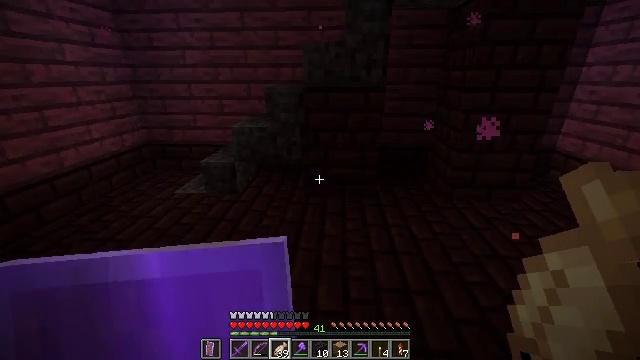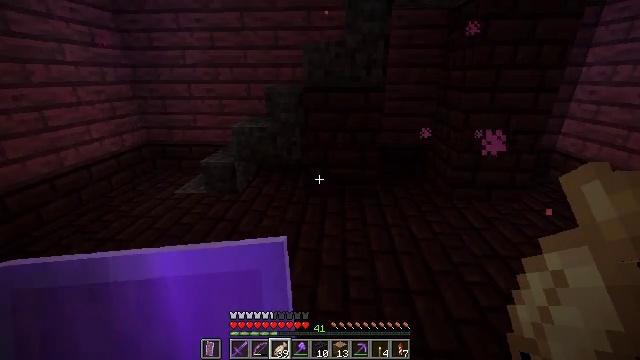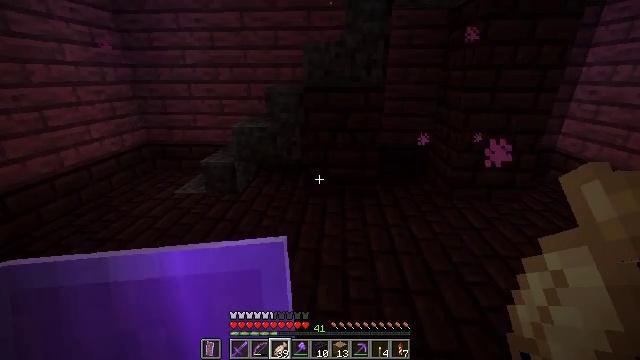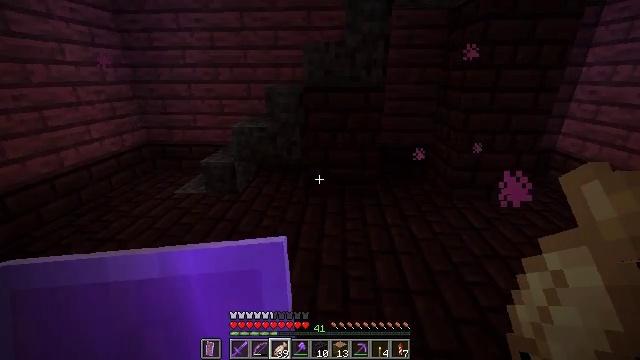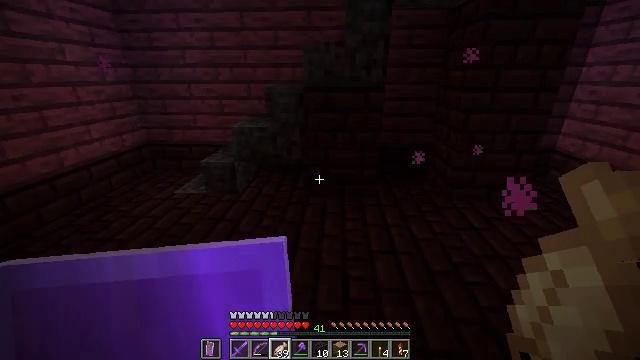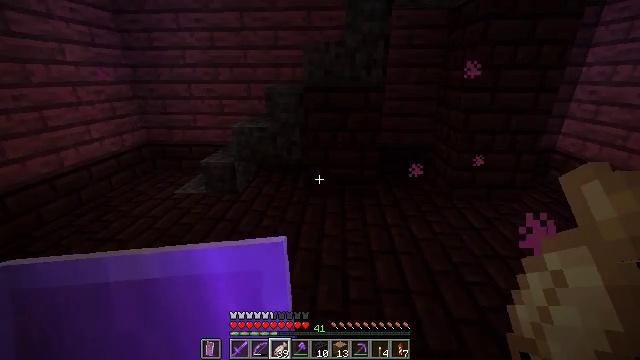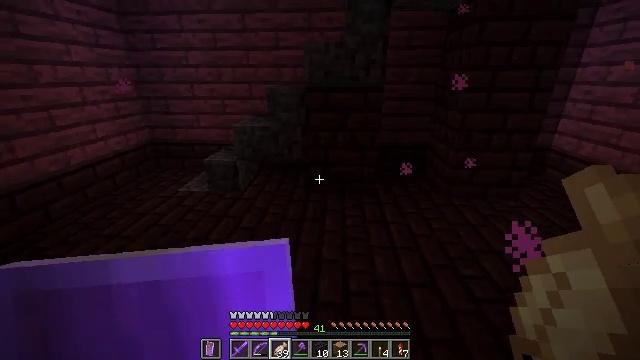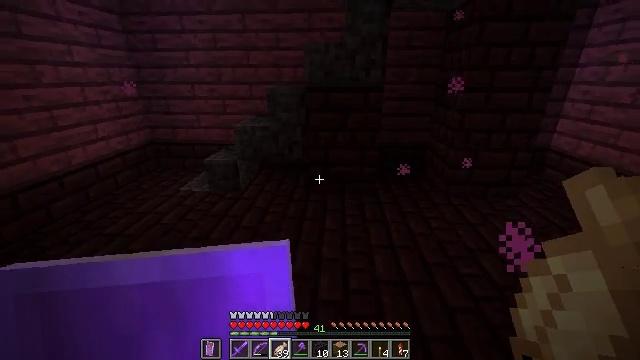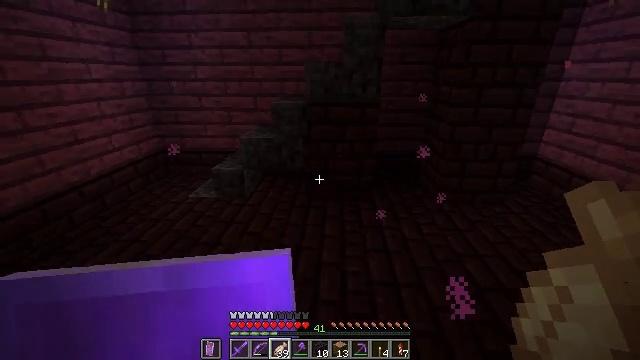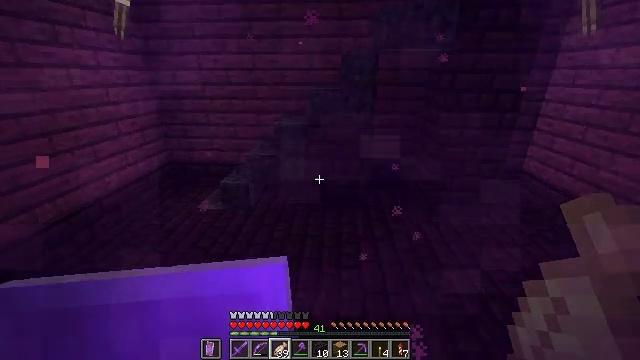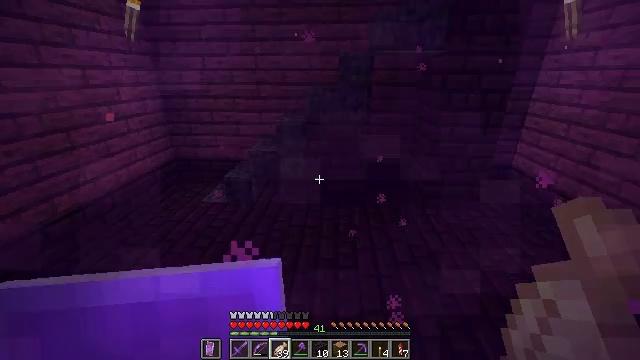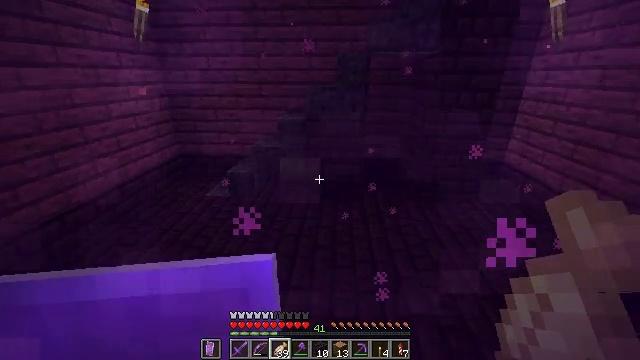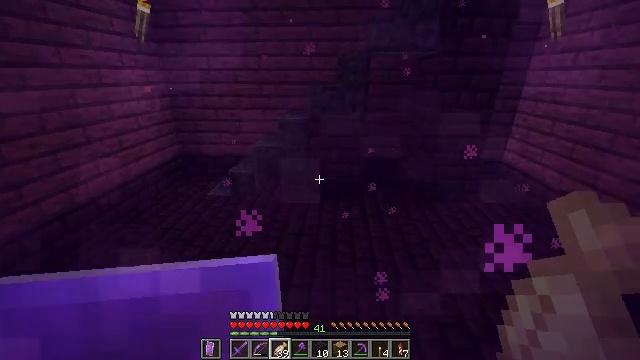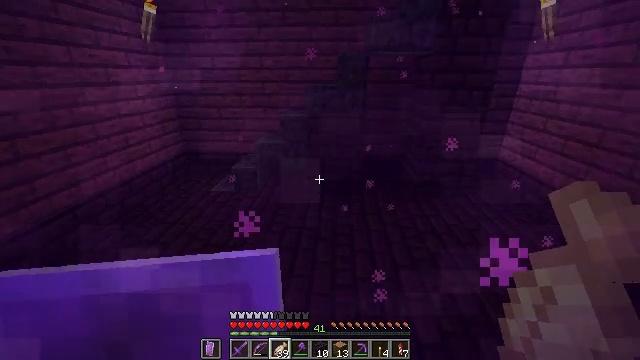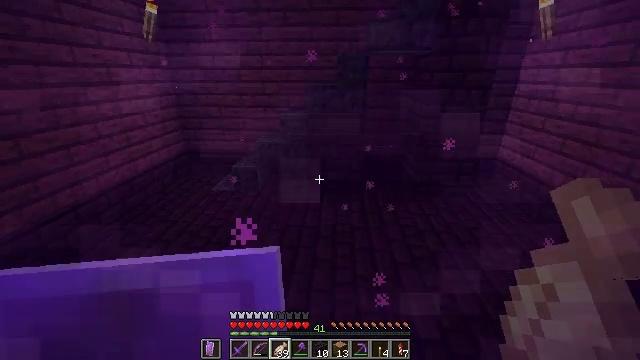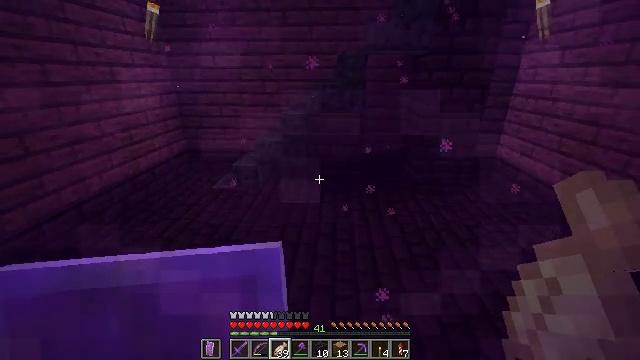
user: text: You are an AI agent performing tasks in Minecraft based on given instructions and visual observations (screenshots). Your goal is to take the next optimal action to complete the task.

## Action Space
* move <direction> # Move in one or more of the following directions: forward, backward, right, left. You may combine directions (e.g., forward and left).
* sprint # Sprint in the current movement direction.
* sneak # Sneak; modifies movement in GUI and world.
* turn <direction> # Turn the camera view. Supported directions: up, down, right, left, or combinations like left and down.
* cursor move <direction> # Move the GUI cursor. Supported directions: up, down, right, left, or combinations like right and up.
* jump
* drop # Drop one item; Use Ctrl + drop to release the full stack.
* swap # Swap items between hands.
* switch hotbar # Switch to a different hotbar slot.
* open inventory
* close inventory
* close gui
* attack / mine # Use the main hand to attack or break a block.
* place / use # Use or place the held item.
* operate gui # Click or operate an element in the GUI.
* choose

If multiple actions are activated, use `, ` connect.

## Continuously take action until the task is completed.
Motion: motion action
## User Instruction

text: Open your crafting menu to make the brown dye.
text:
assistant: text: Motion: no_op
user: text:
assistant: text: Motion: no_op
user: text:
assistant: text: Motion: no_op
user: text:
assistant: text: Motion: no_op
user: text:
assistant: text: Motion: no_op
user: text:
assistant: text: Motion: move back
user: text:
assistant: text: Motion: move back
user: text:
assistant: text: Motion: move back
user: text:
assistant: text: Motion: move back
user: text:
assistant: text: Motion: move back
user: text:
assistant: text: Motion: move back
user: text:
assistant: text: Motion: no_op
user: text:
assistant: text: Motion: no_op
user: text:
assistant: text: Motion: no_op
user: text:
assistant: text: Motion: no_op
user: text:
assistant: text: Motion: no_op
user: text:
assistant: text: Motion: no_op
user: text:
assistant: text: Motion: no_op
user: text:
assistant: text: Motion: no_op
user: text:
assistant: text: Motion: no_op
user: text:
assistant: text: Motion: no_op
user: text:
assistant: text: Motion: no_op
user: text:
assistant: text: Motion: no_op
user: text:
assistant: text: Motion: turn right
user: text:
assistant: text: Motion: turn down
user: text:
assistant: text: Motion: no_op
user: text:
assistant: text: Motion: no_op
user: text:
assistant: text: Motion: no_op
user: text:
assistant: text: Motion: no_op
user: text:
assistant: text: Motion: no_op